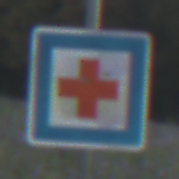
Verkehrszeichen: ErsteHilfe
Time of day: SunriseSunset
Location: Outdoor (Nature)
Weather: PartlyCloudy
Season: NotSpecified
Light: Natural